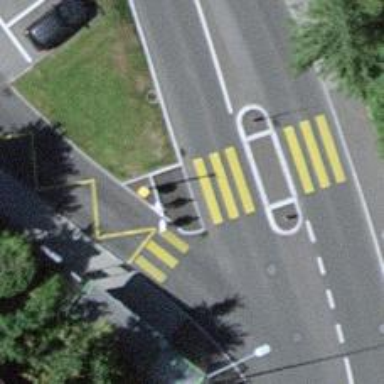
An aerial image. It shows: Footway with zebra crossing.